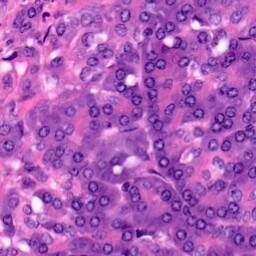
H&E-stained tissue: Pancreatic